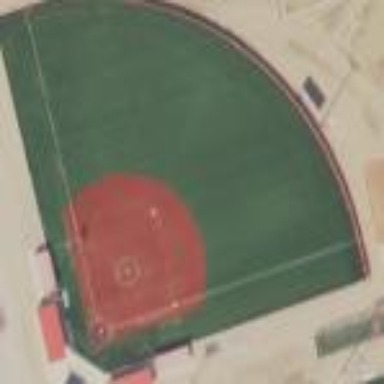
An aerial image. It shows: Softball pitch for leisure and sport activities.